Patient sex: M
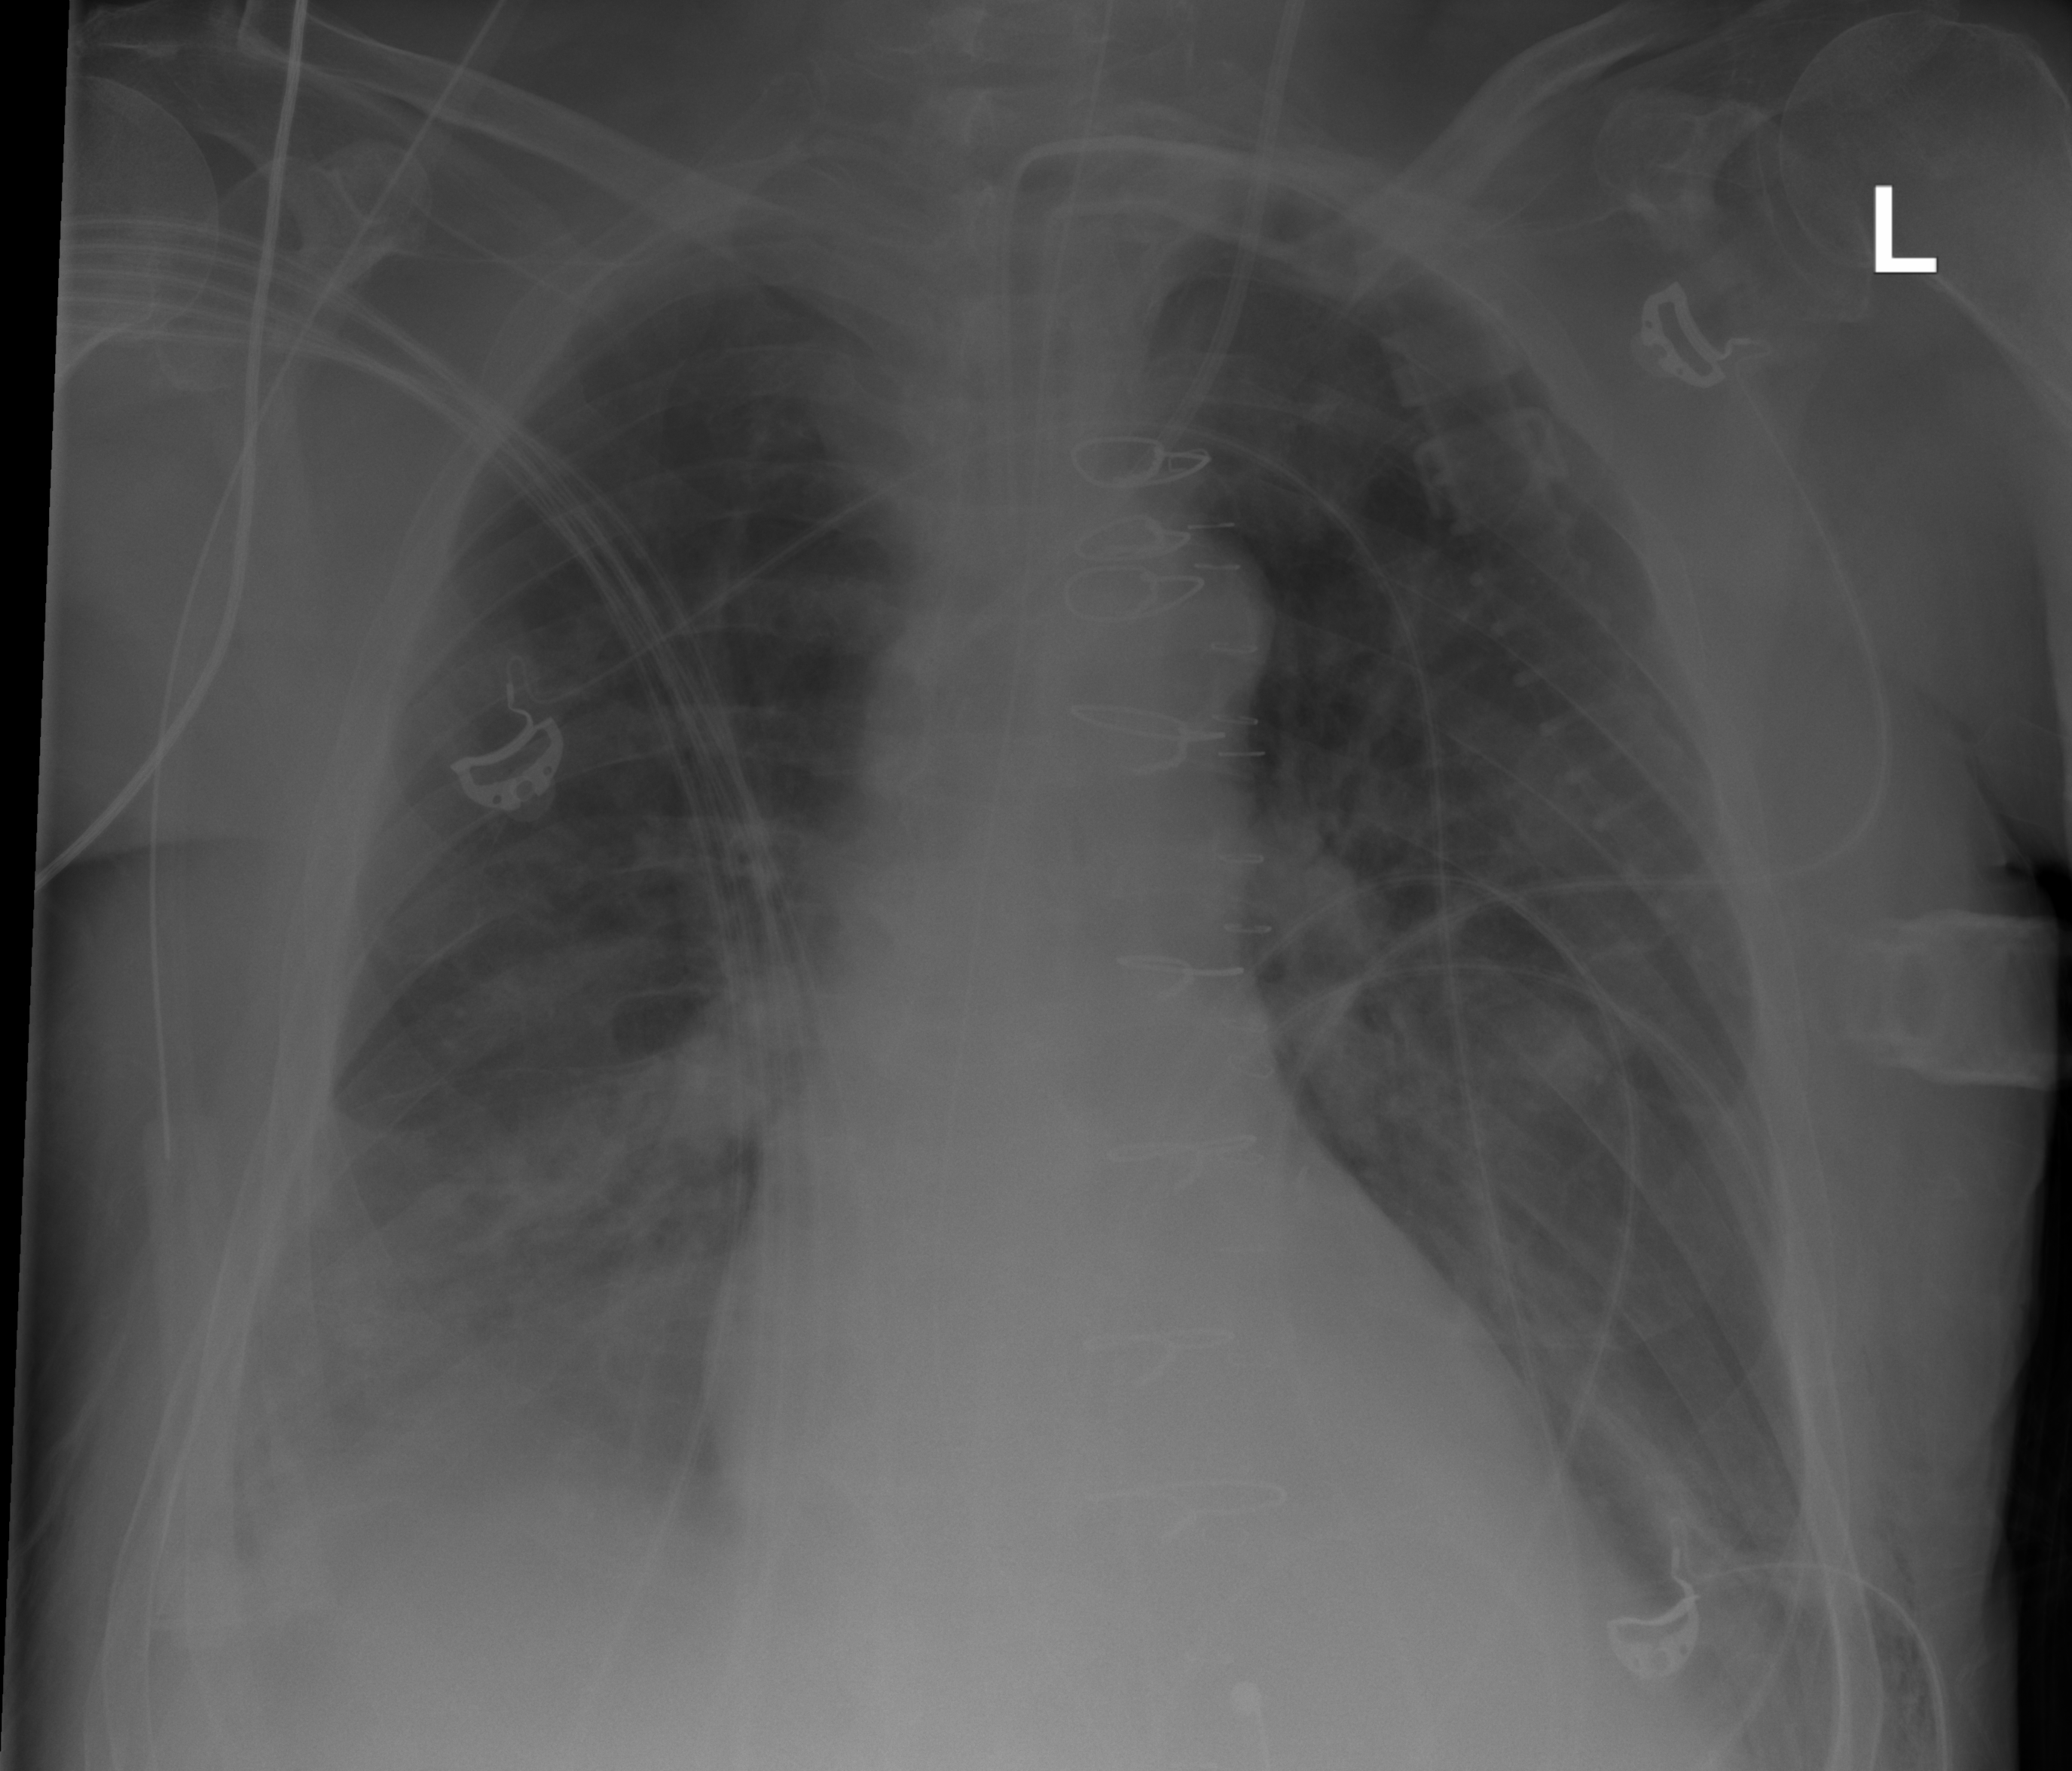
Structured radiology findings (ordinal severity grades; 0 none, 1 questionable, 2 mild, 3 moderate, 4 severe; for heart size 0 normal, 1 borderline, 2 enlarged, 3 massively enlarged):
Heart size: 0
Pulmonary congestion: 2
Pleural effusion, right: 3
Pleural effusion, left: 2
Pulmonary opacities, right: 2
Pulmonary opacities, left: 0
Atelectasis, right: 3
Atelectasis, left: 2